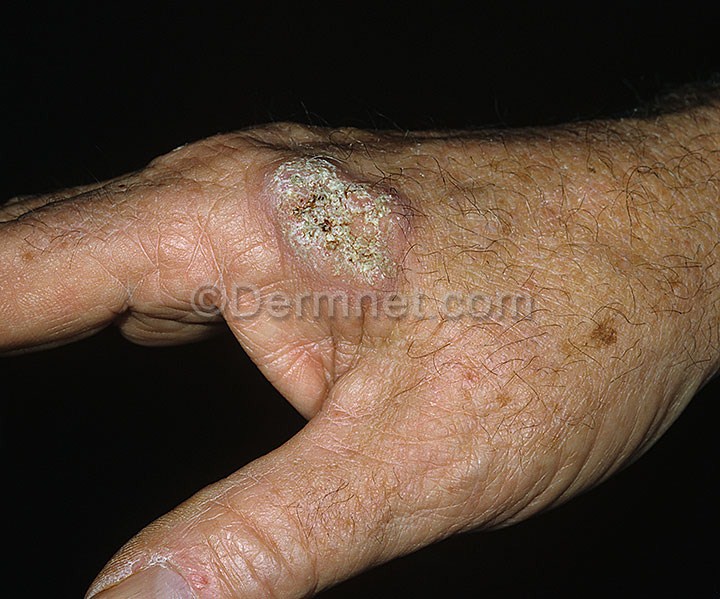
Disease: Actinic Keratosis Basal Cell Carcinoma and other Malignant Lesions